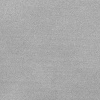
Atmospheric dust classification: dusty